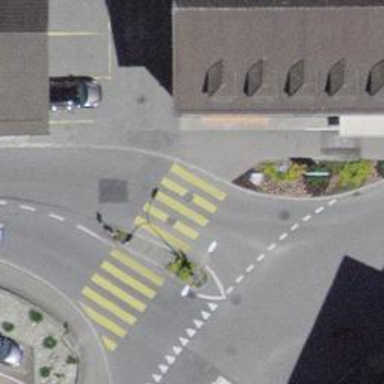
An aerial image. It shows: Marked zebra crossing with island.